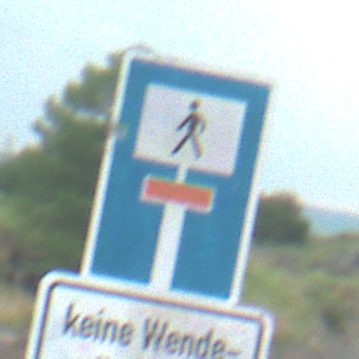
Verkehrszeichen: SackgasseFussgaengerDurchlaessig
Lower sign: HinweisGeaenderteVorfahrtVerkehrsfuehrungVerkehrsregelung3
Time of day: MorningAfternoon
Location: Outdoor (Nature)
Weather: PartlyCloudy
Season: NotSpecified
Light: Natural